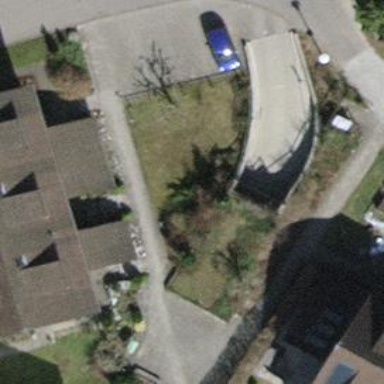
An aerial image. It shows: Parking entrance.